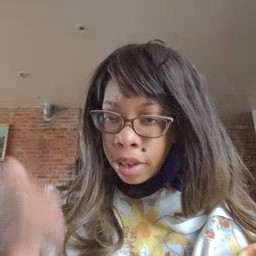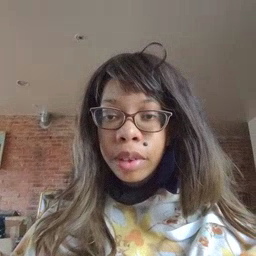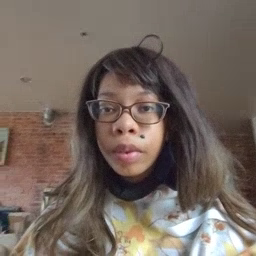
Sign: why